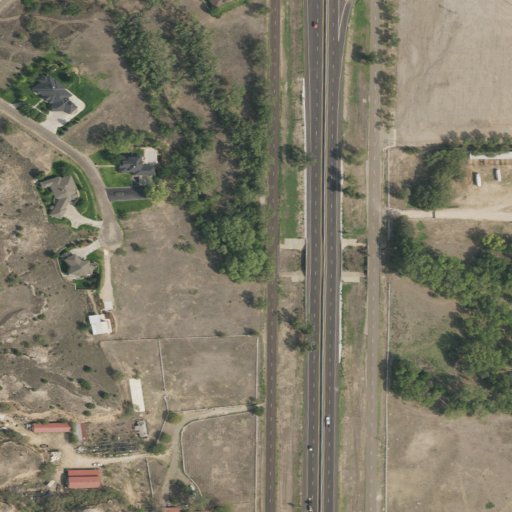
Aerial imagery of valley in Texas named Spring Draw containing open development, low intensity development, grassland, medium intensity development, high intensity development, deciduous forest, shrub, open water, and herbaceous wetlands